【题型】选择题　【知识点】立体几何　【难度】easy
如图，四边形 $ABCD$ 是圆柱 $O_1O_2$ 的轴截面，$AB=6$，圆 $O_1$ 的周长为 4，$E$ 是线段 $CD$ 的中点，曲线 $BE$ 在圆柱 $O_1O_2$ 的侧面上，且曲线 $BE$ 的长度等于在圆柱 $O_1O_2$ 的侧面上从 $B$ 到 $E$ 的最短距离，若 $P$ 为曲线 $BE$ 上的动点，则点 $A$ 到点 $P$ 的距离的最小值是（ \quad ）
\vspace{10pt}

\textbf{A. } $\dfrac{5\sqrt{13}}{13}$ \quad
\textbf{B. } $\dfrac{12\sqrt{13}}{13}$ \quad
\textbf{C. } $\sqrt{13}$ \quad
\textbf{D. } $2\sqrt{13}$
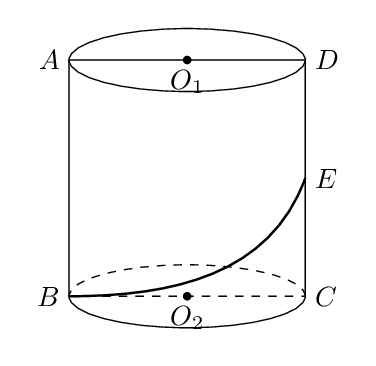
【解答】
\textbf{【答案】} \textbf{C}

\vspace{10pt}

\textbf{【分析】} 将圆柱 $O_1O_2$ 的侧面展开，结合余弦定理可知 $\angle AEB$ 为钝角，结合图形可得出点 $A$ 到点 $P$ 的距离的最小值.

\vspace{10pt}

\textbf{【详解】} 如下图所示，将圆柱 $O_1O_2$ 的侧面展开，则 $BC=2$，$CE=DE=3$，

从而 $AE = BE = \sqrt{BC^2 + CE^2} = \sqrt{2^2 + 3^2} = \sqrt{13}$，

由余弦定理可得 $\cos \angle AEB = \dfrac{AE^2 + BE^2 - AB^2}{2 \cdot AE \cdot BE} = \dfrac{13 + 13 - 36}{2 \times 13} = -\dfrac{5}{13} < 0$，

所以 $\angle AEB$ 为钝角，故点 $A$ 到点 $P$ 的距离的最小值为 $AE = \sqrt{13}$.

故选：\textbf{C}.
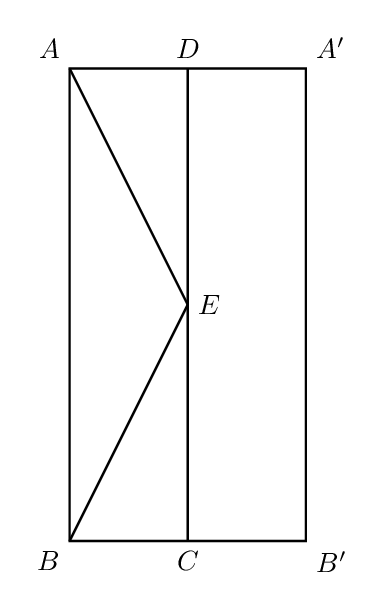